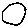
Label: circle